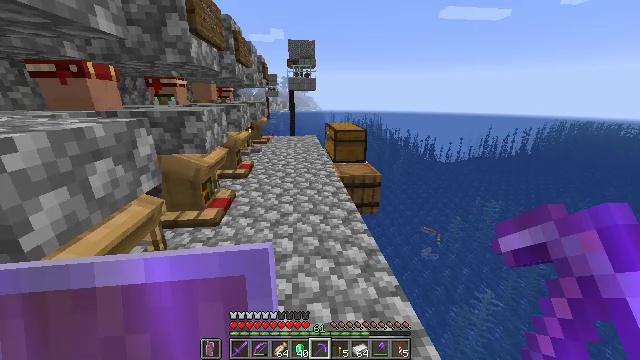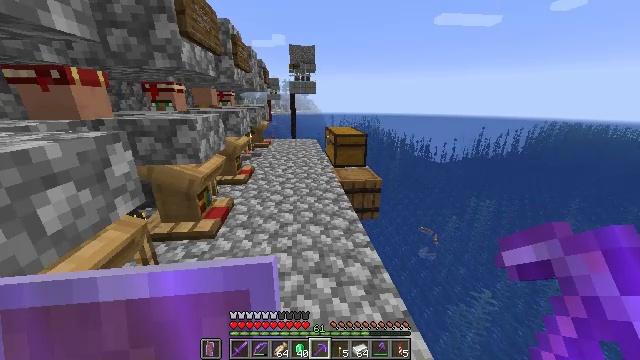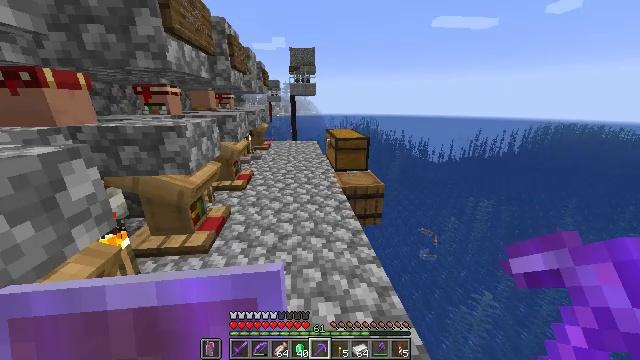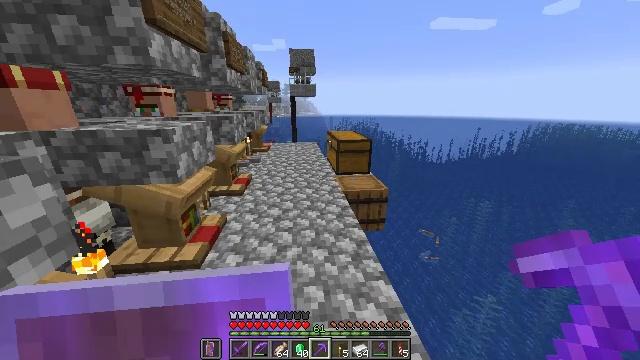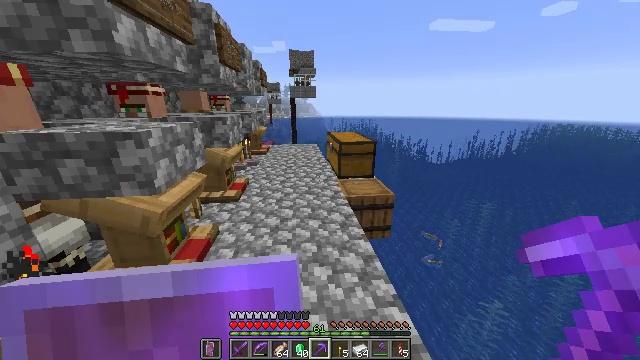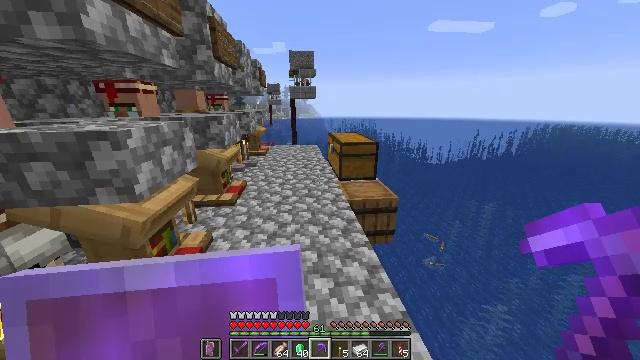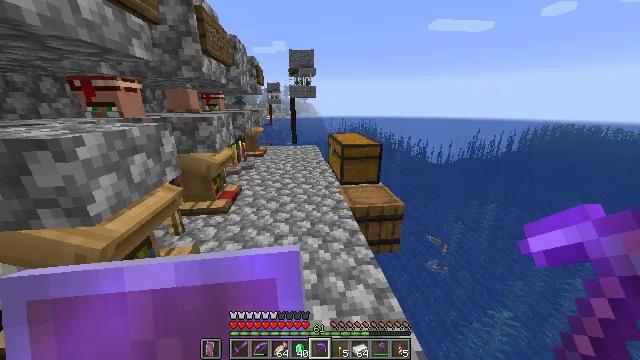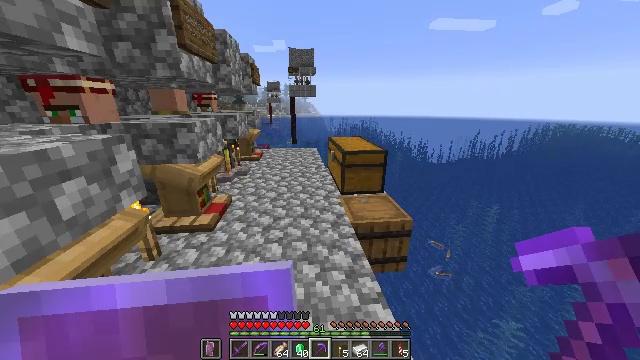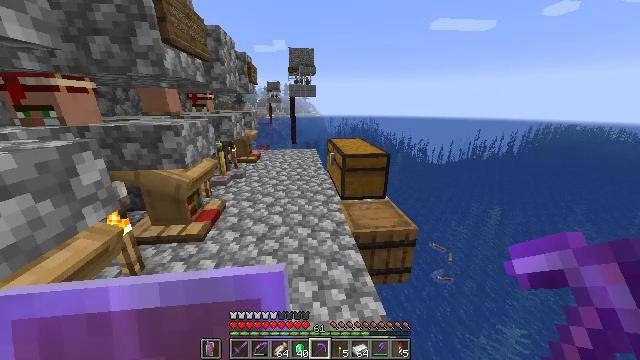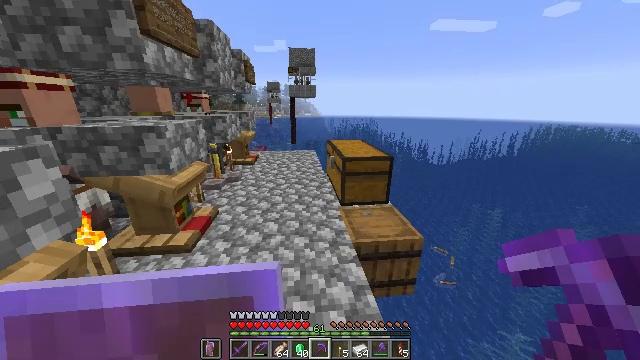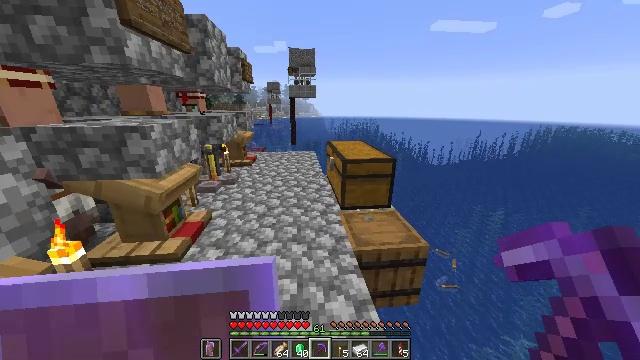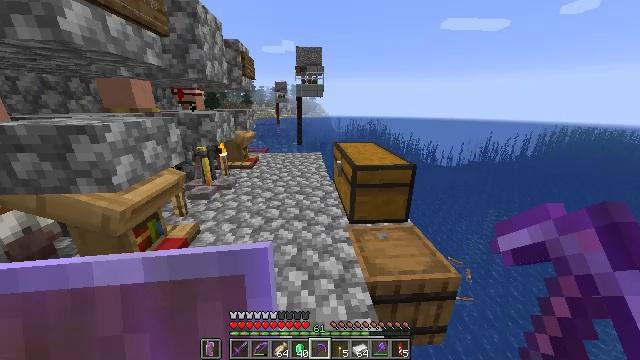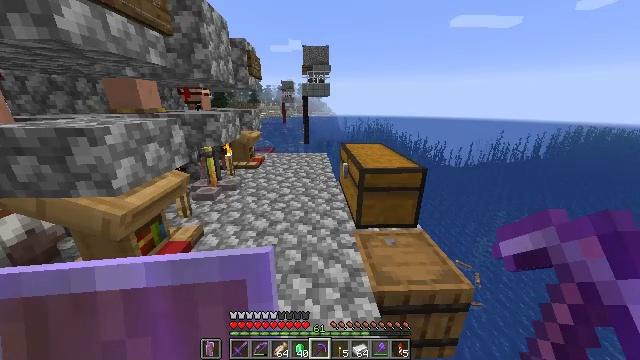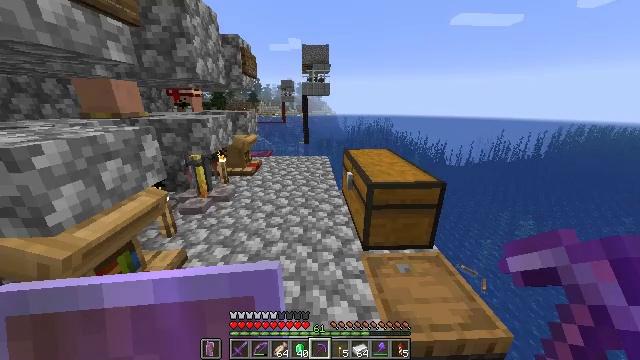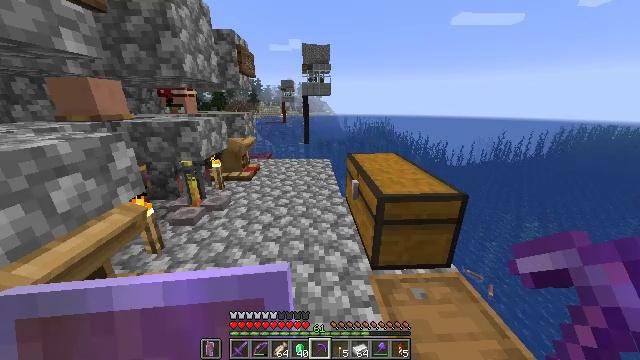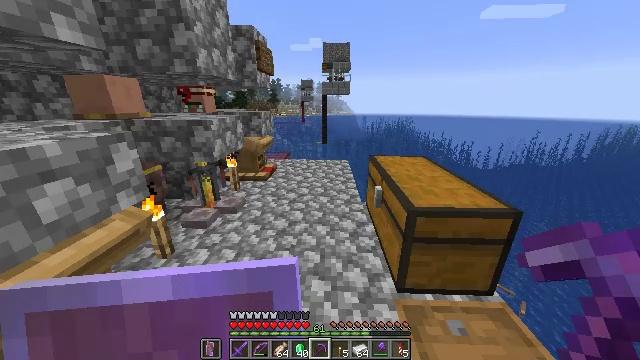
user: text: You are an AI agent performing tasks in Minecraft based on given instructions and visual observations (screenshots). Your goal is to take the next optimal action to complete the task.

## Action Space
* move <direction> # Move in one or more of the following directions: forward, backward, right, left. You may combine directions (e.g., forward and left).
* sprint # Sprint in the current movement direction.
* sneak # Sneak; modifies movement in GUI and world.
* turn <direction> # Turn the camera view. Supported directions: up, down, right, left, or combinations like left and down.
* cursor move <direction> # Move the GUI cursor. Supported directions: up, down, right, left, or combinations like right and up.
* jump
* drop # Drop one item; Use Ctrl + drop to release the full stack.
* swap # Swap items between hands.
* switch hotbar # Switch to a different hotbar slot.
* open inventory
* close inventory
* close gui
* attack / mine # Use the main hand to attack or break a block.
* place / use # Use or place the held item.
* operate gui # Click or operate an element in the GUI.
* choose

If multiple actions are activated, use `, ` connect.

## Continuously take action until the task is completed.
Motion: motion action
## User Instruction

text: Use the crafting table interface to craft a chainmail helmet.
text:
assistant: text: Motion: move forward, sprint
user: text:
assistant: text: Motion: move forward, sprint
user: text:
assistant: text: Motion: move forward, sprint
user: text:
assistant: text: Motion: move forward, sprint
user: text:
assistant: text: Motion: move forward, sprint
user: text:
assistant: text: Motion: move forward, sprint
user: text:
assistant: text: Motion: move forward, sprint
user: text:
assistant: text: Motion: move forward, sprint
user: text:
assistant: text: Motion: move forward, sprint
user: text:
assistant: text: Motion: move forward, sprint
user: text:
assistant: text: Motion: move forward, sprint, turn left
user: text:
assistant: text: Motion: move forward, sprint, turn left
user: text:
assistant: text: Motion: move forward, sprint
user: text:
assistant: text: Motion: move forward, sprint
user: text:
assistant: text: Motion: move forward, sprint, turn left
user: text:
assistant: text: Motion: move forward, sprint, turn left
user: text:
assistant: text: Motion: move forward, sprint, turn left
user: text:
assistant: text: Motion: move forward, sprint
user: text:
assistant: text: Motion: move forward, sprint
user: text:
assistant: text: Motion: move forward, sprint
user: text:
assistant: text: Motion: move forward, sprint
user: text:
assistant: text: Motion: move forward, sprint
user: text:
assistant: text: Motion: move forward, sprint
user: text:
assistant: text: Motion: move forward, sprint
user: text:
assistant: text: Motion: move forward, sprint
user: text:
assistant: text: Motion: move forward, sprint
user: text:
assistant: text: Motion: move forward, sprint, turn left and down
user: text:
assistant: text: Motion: move forward, sprint, turn left and down
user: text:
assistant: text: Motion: move forward, sprint, turn left and down
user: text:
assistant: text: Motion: move forward, sprint, turn left